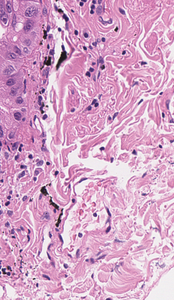
Tumor epithelial tissue: yes
Tumor-associated stroma tissue: yes
Normal tissue: no